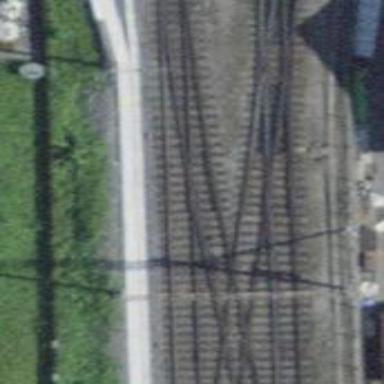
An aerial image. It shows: Narrow-gauge railway siding with electrified contact lines. It consists of one track.